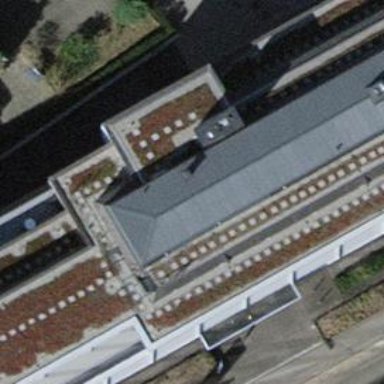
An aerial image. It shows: Building with flat roof.